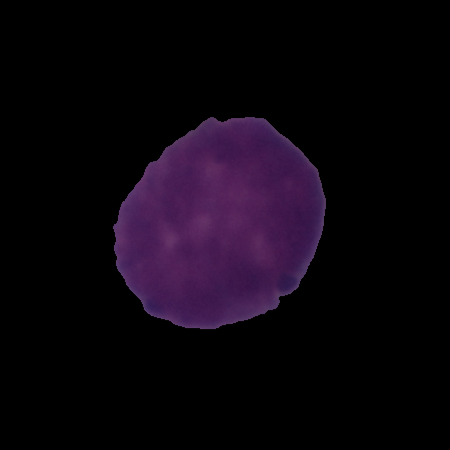
Label: cancer